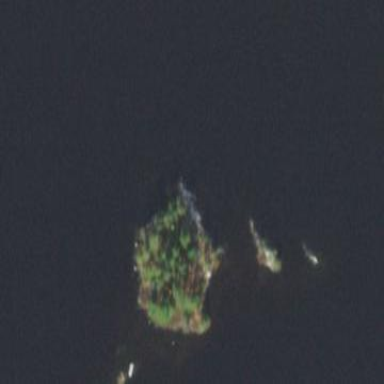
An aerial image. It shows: Islet.